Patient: sex M, age 43
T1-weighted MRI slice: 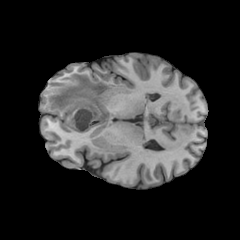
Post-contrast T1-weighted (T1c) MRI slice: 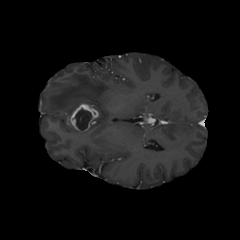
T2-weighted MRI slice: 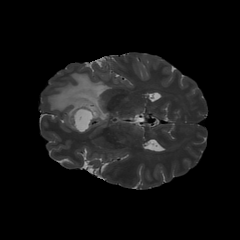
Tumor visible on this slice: yes
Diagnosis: Glioblastoma, IDH-wildtype
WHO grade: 4